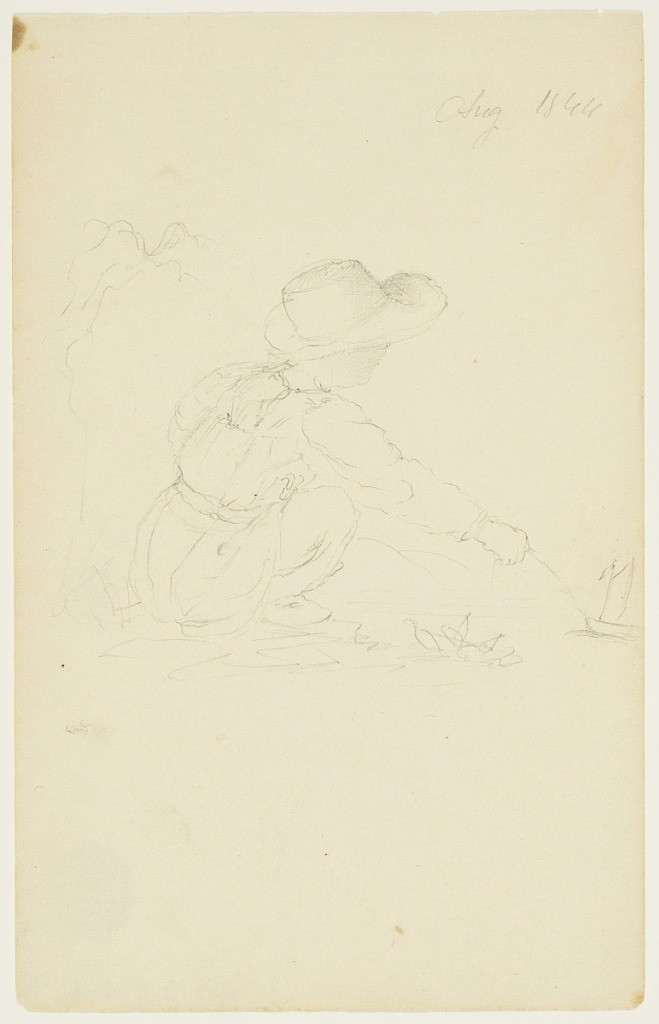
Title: Theodore Cole Pulling his Toy Sailboat, Catskill, New York
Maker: Frederic Edwin Church, American, 1826–1900
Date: August 1844
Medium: Graphite on white wove paper
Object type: drawing
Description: Figure sketch of a boy, Thomas Cole's son, Theodore, playing with a toy sailboat on the bank of a stream or river. Wearing a straw hat and viewed from from behind, Theodore kneels by the water, extending his arm as he pulls a string attached to the boat. At left, a tree is loosely and indistinctly rendered, while steep banks are visible in the background at center.